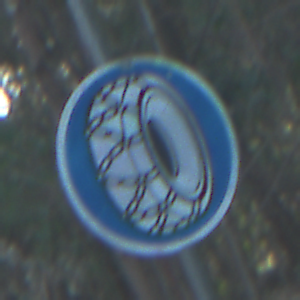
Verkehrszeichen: SchneekettenVorgeschrieben
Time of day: MorningAfternoon
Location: Outdoor (Nature)
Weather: Clear
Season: NotSpecified
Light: Natural